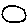
Label: circle